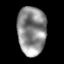
Tissue: lung
Cell type: Epithelial cells
Senescence score: 0.2291
Nuclear area (px): 1357
Mean DAPI intensity: 141.189